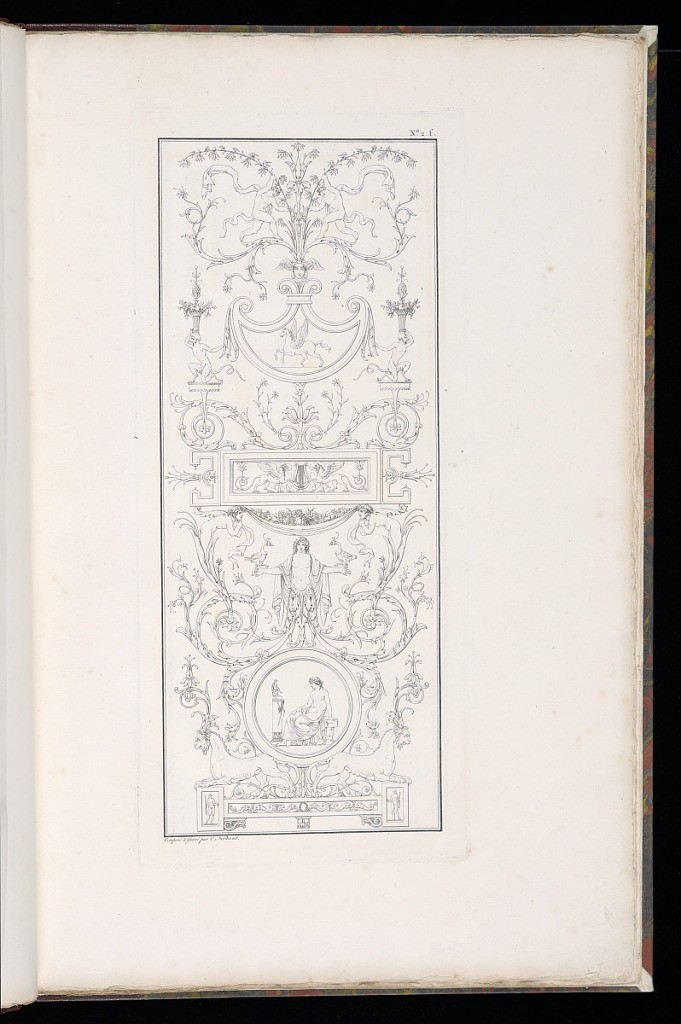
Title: Arabesque Ornament Design
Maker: Charles Normand, French, 1765 – 1840
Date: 1787–95
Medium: Etching on laid paper
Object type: Print
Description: A vertical plate with arabesque ornament design featuring Neoclassical and Empire style motifs, mythological figures, and creatures, scrolling acanthus leaves and foliage, rosettes, masks, fleurons, flowers, fruit, winged horses, griffins, a lyre, lions, and a roundel with a nude female figure. The plate is signed and numbered.